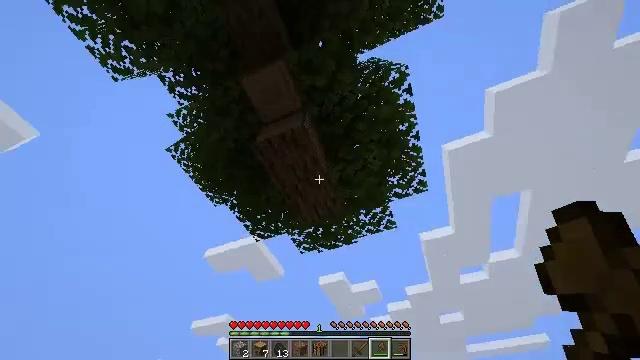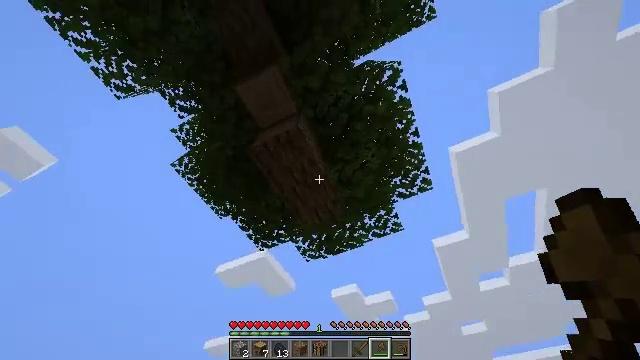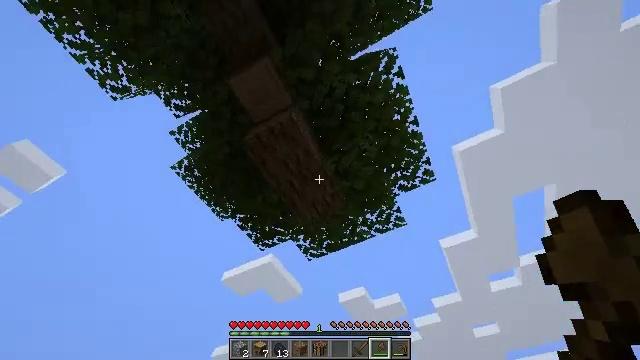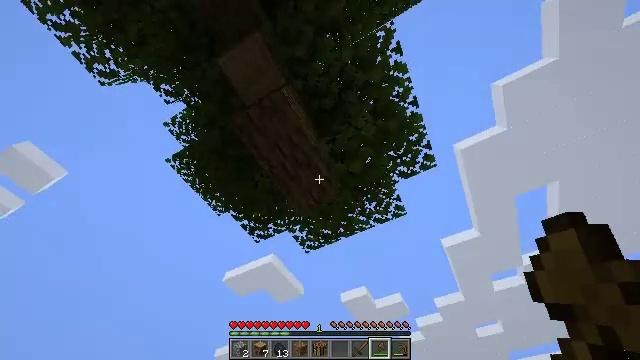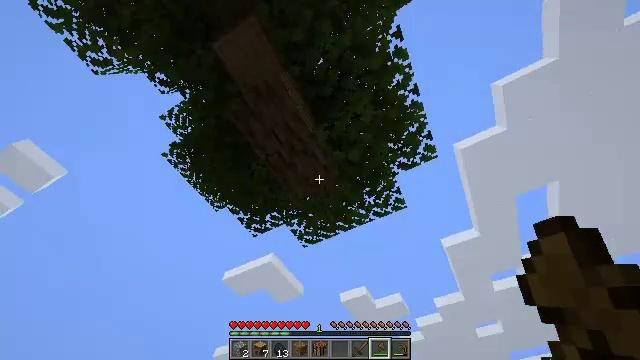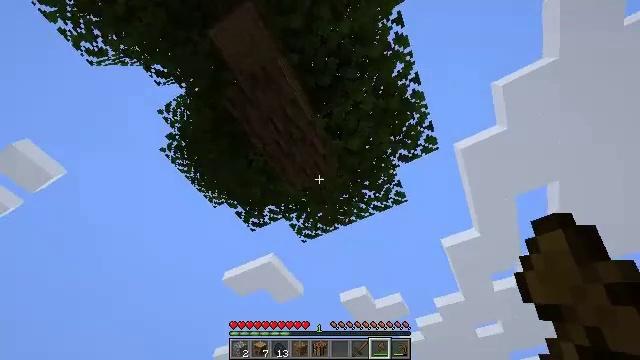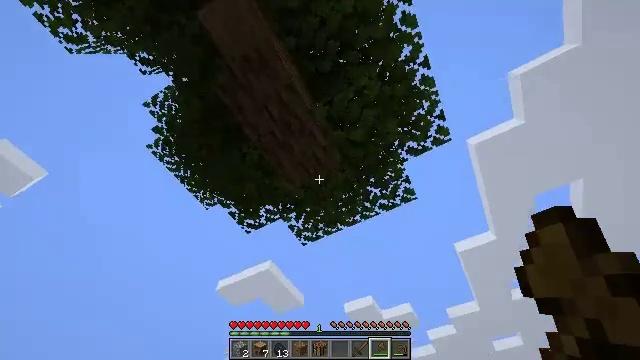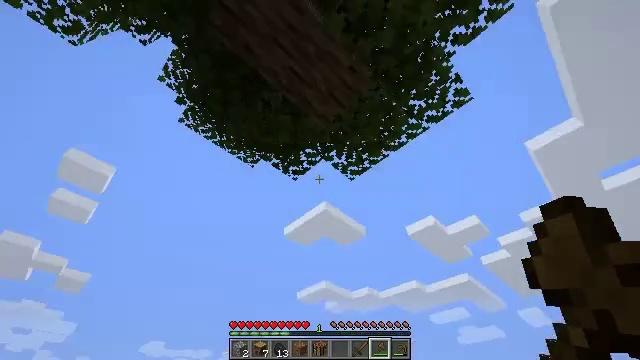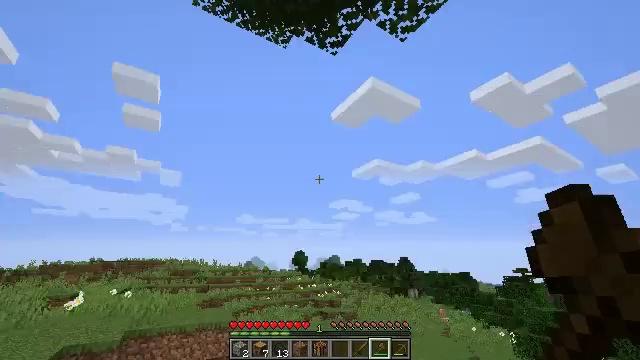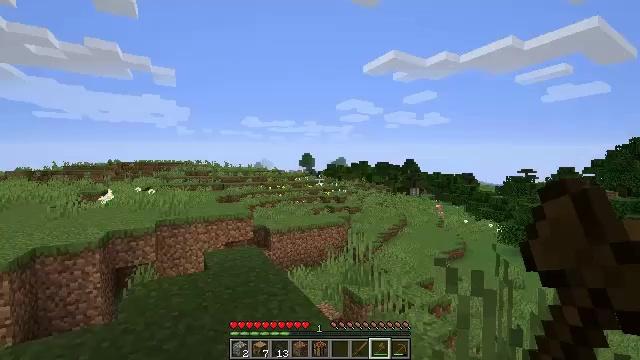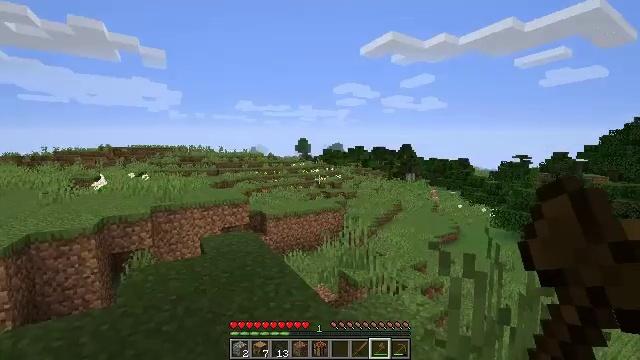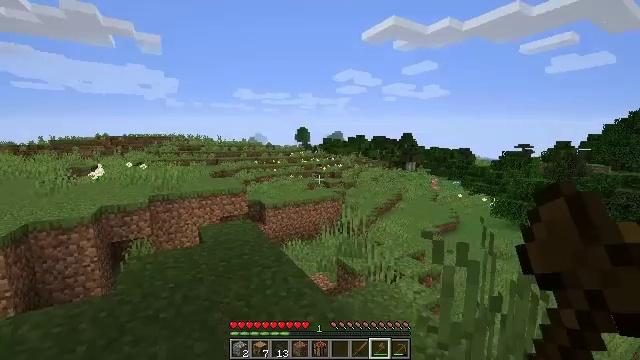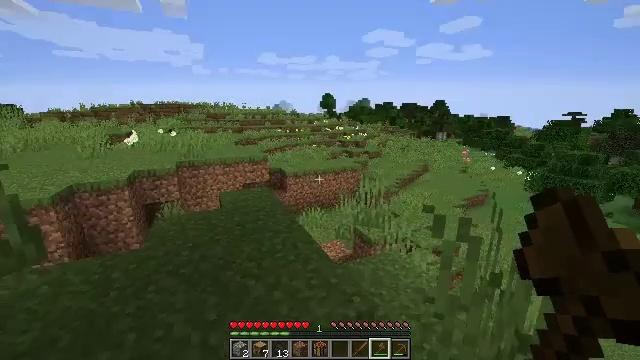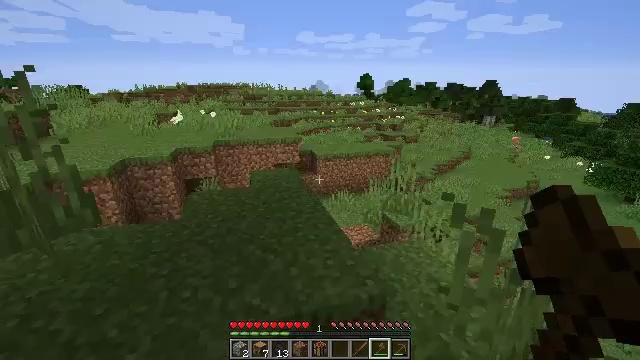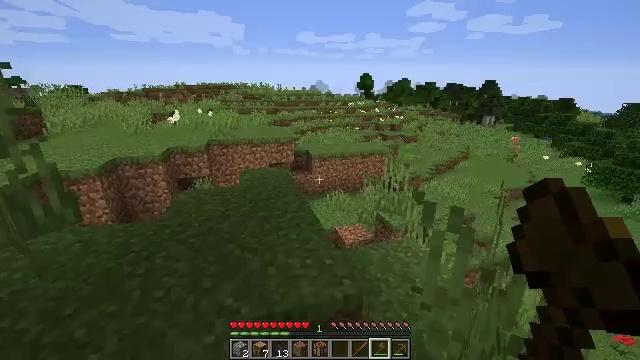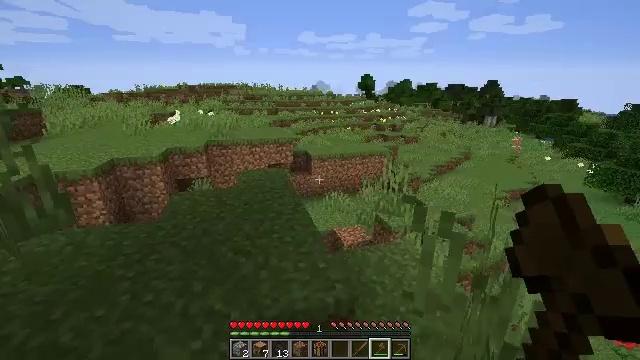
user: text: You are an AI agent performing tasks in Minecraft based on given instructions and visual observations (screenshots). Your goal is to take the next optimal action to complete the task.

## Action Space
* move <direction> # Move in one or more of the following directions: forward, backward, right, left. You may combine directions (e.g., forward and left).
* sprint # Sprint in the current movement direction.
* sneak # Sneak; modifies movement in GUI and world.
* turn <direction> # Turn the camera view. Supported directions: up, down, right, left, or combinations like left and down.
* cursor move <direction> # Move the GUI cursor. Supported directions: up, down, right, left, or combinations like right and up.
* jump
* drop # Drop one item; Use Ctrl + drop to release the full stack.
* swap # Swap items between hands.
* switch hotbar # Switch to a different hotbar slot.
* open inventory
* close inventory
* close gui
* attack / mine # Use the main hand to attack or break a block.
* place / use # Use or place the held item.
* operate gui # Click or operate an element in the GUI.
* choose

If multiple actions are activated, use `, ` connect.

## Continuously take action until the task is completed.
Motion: motion action
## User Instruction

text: Fish and kill the salmon.
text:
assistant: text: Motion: move forward, turn left and up
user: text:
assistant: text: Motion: move forward, turn left and up
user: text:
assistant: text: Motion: move forward
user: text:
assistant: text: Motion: move forward
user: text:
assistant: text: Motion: no_op
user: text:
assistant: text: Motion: no_op
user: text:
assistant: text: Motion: turn left and down
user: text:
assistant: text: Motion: turn left and down
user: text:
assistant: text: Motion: turn left and down
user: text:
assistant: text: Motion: turn down
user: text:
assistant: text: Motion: move right, turn down
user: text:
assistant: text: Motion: move right, turn left and down
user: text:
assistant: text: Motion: move right, turn left and down
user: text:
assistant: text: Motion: move forward and move right
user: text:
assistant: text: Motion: move forward and move right
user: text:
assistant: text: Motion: move forward and move right, turn left and up
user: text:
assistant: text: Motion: move forward and move right, turn left and up
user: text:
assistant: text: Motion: move forward and move right, turn left and up
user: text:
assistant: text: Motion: move right, turn left and up
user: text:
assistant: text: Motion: move right, turn left and up
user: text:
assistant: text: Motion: move right, turn left and up
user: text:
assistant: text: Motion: move right, turn left and up
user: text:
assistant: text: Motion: move back and move right, turn left and up
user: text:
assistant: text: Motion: move back, turn left and up
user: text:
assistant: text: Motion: move back, turn left and up
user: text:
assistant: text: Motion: turn left and up
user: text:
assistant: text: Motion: turn left
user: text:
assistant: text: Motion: no_op
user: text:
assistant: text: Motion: turn left
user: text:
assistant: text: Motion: turn left